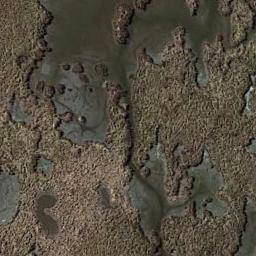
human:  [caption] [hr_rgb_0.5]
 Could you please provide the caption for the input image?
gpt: The wetland consists of bare land, Dry plants and water .

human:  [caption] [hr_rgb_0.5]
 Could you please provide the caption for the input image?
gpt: There is a large area of ​​dense brown bare land in a lake in a wetland .

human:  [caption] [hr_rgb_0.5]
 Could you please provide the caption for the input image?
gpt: Except for the waters, this wetland is covered by vegetation .

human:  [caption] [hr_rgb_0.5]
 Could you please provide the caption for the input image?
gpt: There are many different shapes of water around the wetlands .

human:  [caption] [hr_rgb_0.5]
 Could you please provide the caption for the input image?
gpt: There are many water areas and much bare land on the wetland .